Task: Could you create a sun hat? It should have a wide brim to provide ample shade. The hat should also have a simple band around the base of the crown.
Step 167:
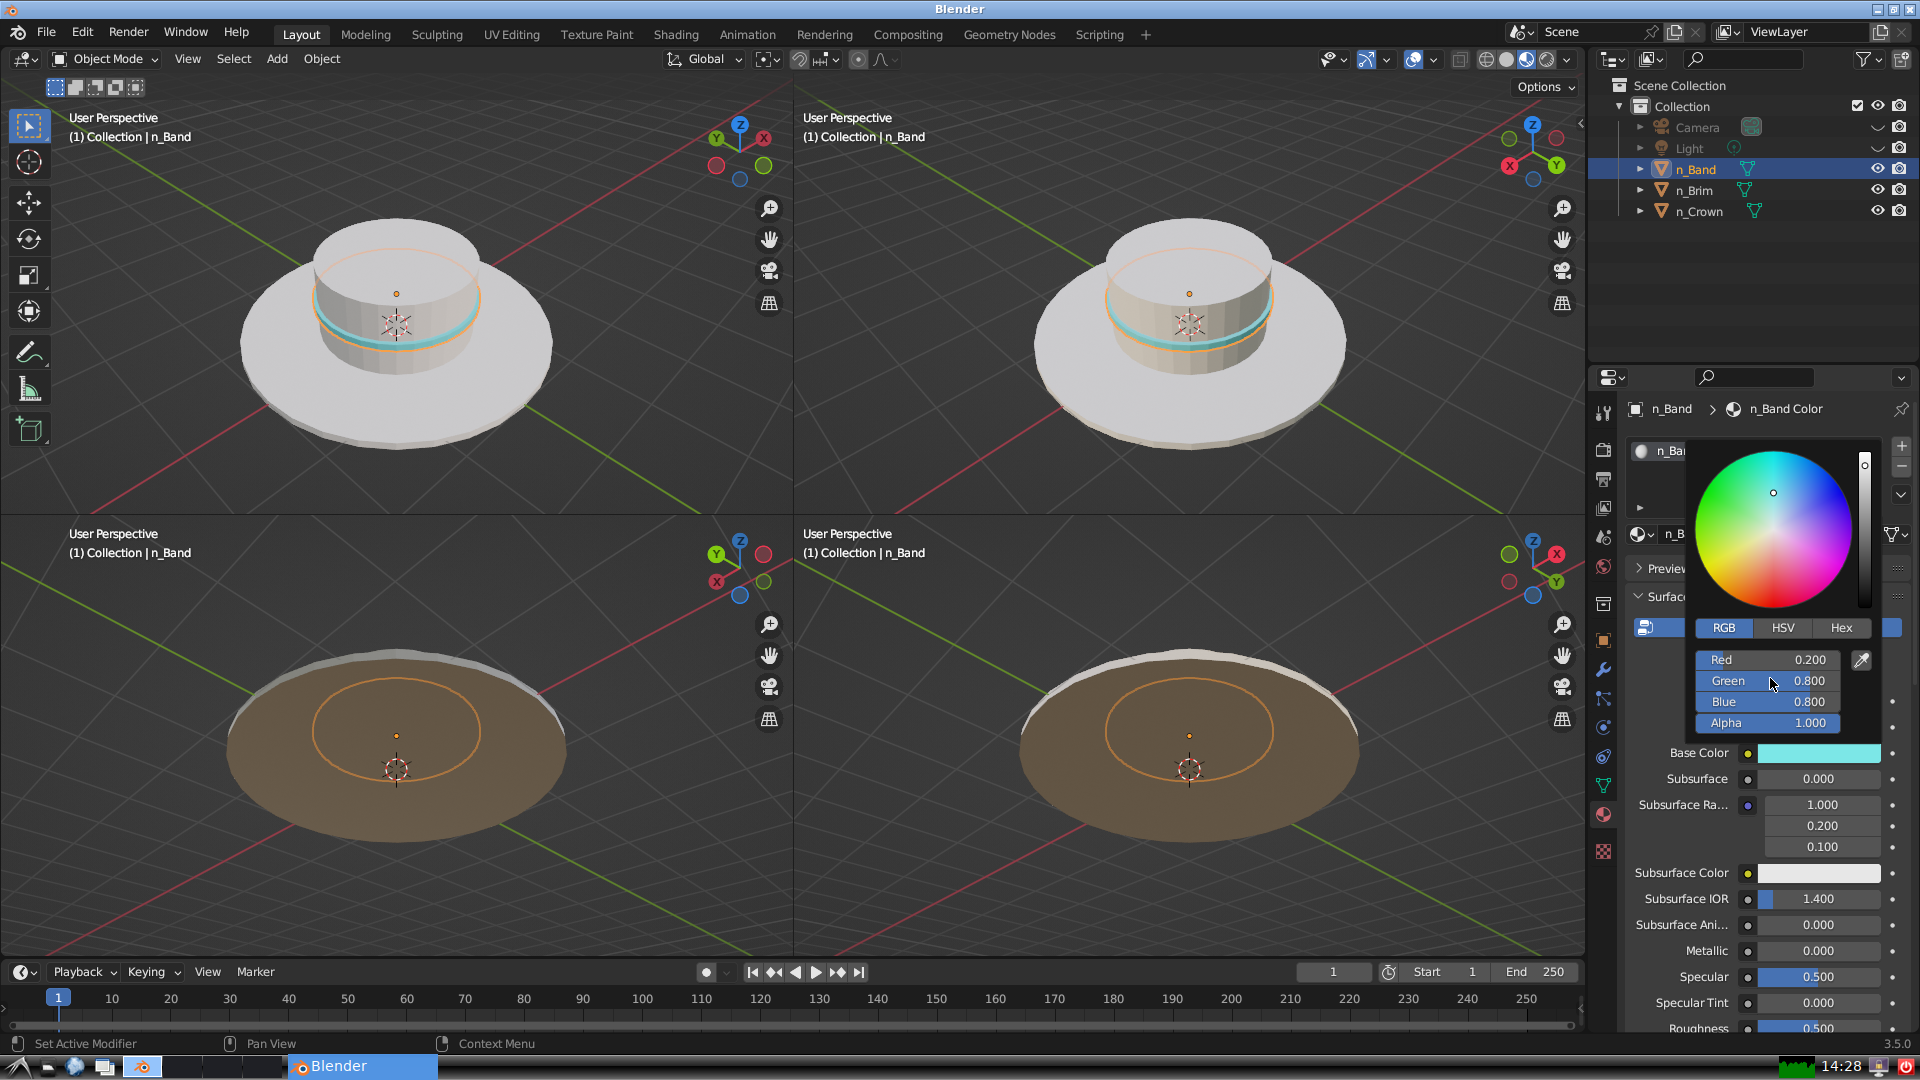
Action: click: no